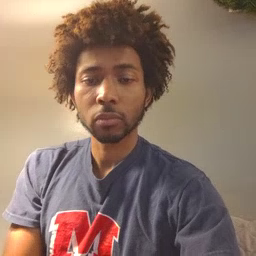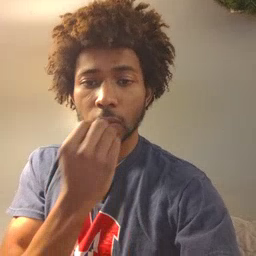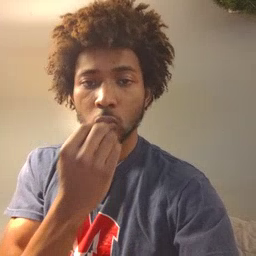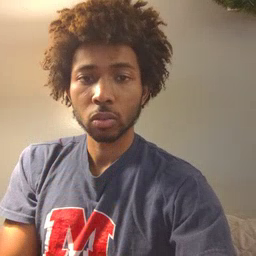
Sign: food